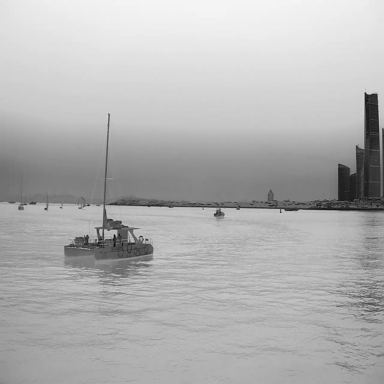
There are 14 objects shown in the infrared image, including six sailboats, seven bulk_carriers, and a container_ship.